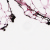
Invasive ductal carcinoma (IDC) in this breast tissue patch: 0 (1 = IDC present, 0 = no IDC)